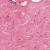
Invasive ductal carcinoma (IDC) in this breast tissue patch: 0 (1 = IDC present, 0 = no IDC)